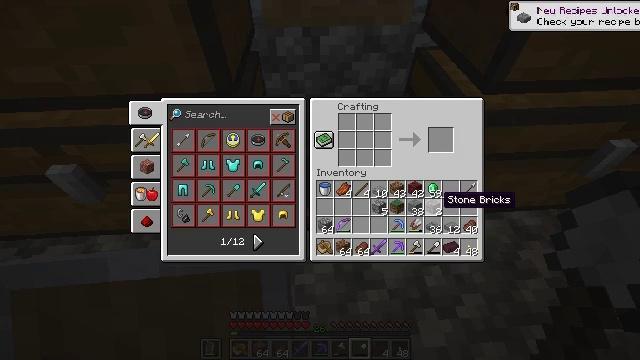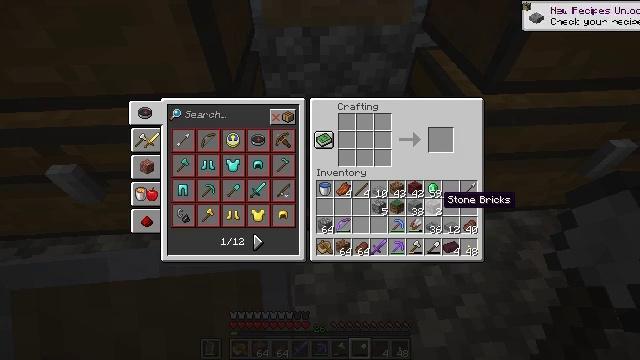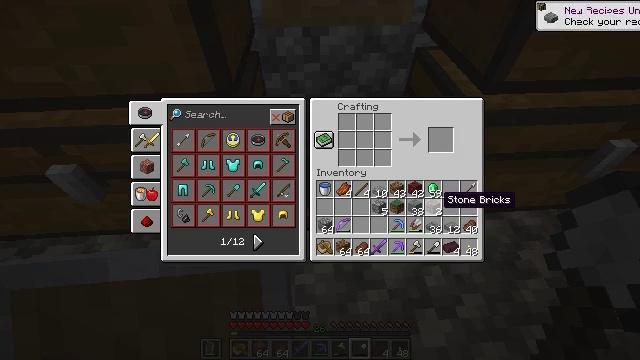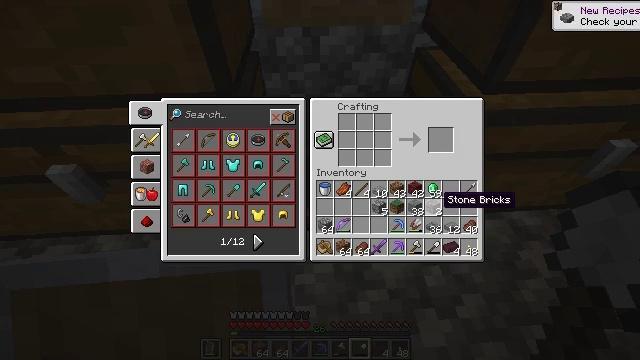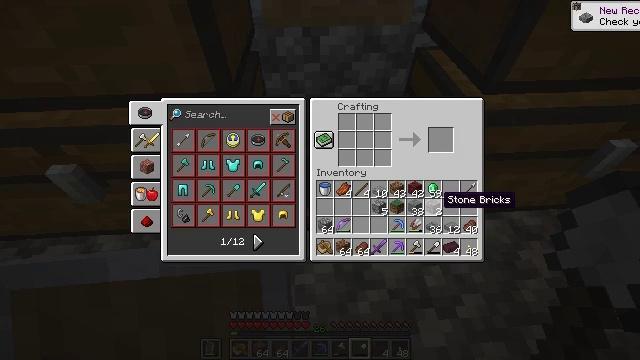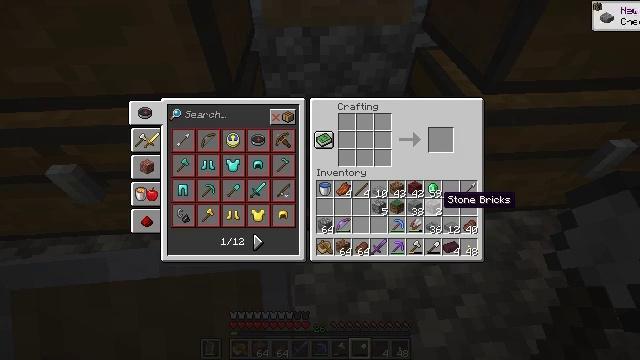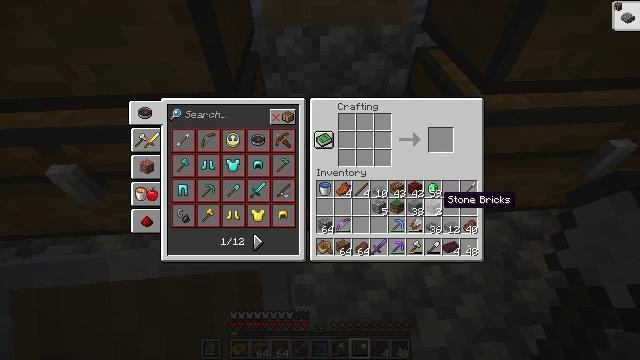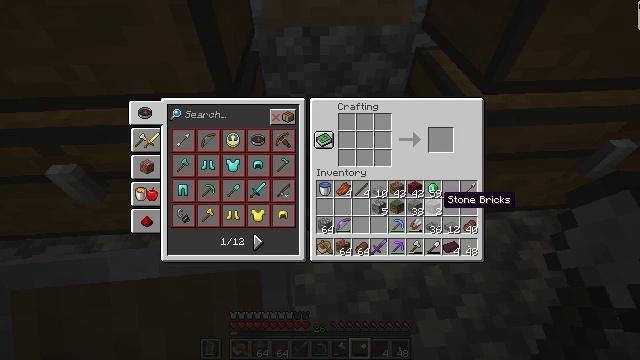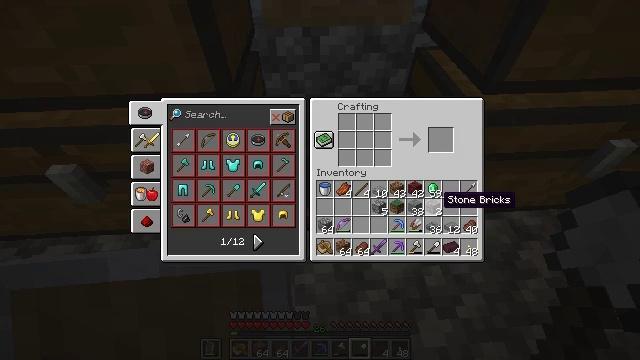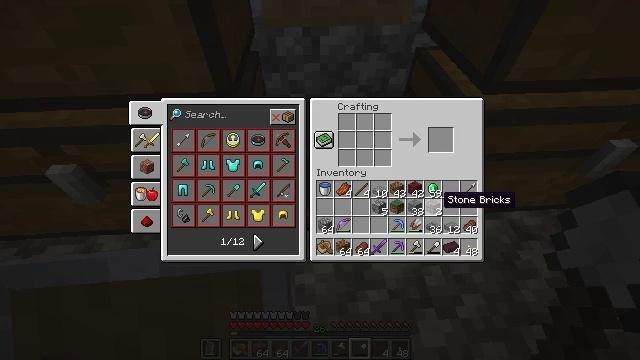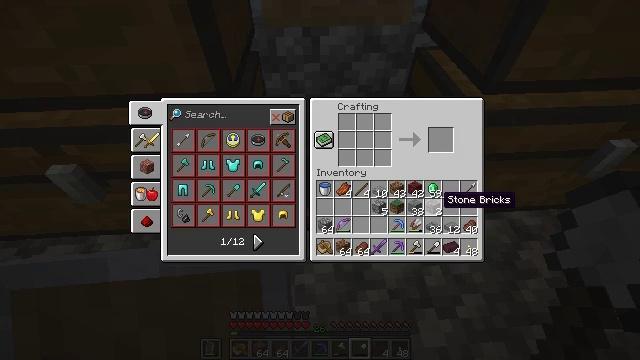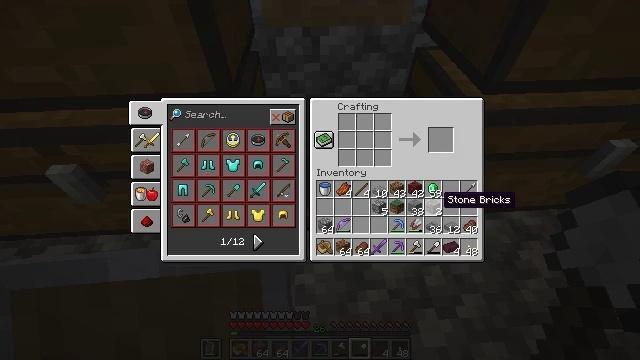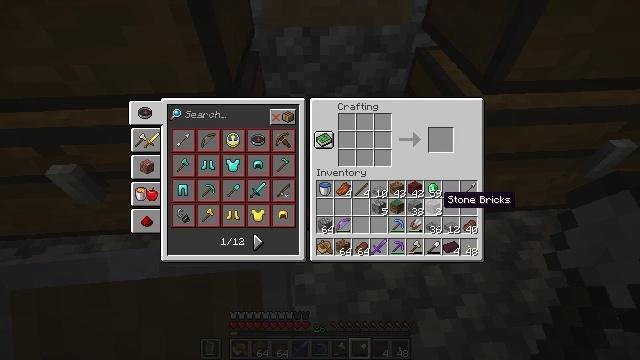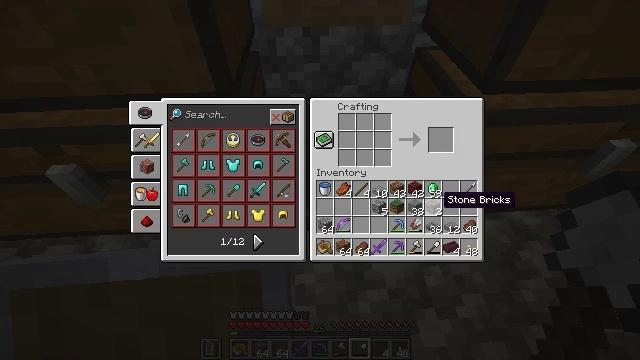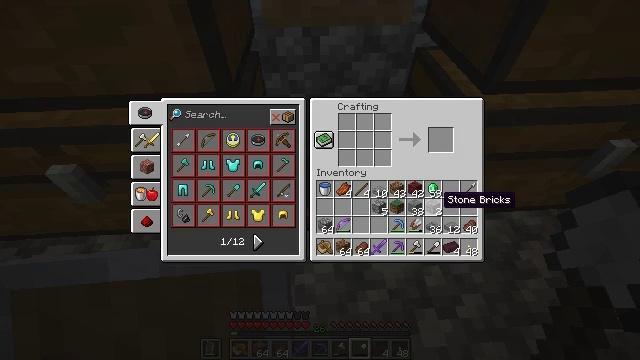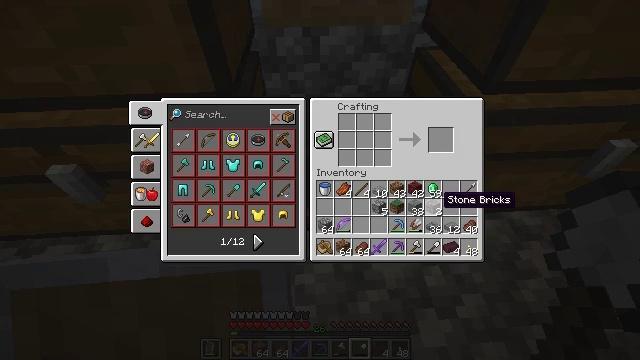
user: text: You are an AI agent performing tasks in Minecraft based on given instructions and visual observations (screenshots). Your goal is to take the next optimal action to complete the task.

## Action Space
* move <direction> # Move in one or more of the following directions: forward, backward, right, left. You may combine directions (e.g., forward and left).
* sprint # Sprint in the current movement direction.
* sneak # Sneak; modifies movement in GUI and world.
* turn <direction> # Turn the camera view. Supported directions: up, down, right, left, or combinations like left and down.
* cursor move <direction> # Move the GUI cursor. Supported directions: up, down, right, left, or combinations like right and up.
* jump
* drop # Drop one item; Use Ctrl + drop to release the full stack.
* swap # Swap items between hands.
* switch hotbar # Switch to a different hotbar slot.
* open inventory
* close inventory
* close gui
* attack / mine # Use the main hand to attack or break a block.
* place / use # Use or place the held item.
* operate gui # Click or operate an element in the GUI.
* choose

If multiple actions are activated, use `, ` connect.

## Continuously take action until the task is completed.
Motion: motion action
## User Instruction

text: Craft stone bricks with four stone blocks.
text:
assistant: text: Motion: no_op
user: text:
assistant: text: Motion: no_op
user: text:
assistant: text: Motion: no_op
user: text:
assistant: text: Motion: no_op
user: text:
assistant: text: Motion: no_op
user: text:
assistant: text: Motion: no_op
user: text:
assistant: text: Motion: no_op
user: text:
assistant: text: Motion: no_op
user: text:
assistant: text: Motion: no_op
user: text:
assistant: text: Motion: no_op
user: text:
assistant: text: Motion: no_op
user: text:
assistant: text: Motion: no_op
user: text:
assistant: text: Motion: no_op
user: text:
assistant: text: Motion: no_op
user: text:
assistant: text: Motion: no_op
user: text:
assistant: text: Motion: no_op
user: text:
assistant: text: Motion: no_op
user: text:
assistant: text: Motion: no_op
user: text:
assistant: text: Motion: no_op
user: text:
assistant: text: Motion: no_op
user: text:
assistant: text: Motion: no_op
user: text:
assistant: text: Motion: no_op
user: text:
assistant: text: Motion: no_op
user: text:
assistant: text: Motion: no_op
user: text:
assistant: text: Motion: no_op
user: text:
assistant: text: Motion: no_op
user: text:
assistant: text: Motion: no_op
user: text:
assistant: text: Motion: no_op
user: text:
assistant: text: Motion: no_op
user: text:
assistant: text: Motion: no_op